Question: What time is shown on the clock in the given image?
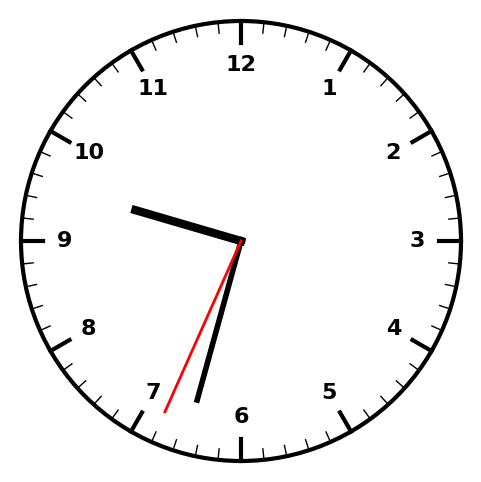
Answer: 09:32:34